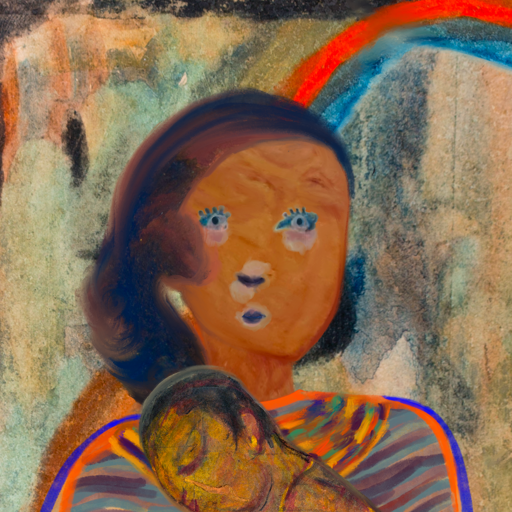
Background: Childish, Head And Neck Front: Pious_Lady, Face Front: Hill_Girl, Bust: Experience, Hair Front: Mother_And_Son_Son, Head Accessory: Blank, Second Necklace: An_Impression_2, Necklace: Blank, Baby: GypsyMother_Baby